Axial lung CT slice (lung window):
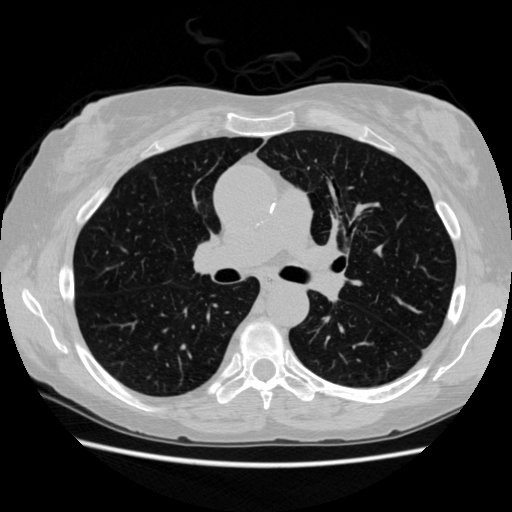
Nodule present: no